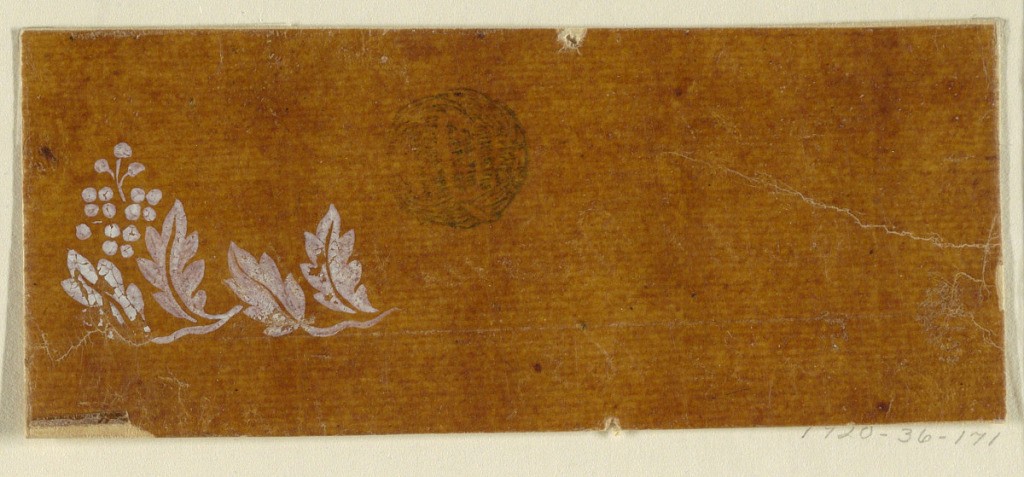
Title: Design for an Embroidered or Woven Horizontal Border of the "Fabrique de St. Ruf"
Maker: Fabrique de Saint Ruf, Lyon, France
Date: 1800–1815
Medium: Brush and white gouache on glazed tracing paper
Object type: Drawing
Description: A cluster of seeds rises over a horizontally disposed bough with two upright leaves. Nearly two repeats are shown.